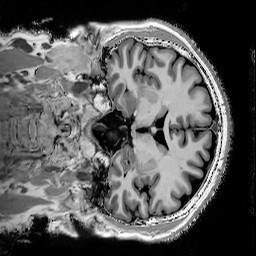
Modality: T1w
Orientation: coronal
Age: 53
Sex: male
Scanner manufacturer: siemens
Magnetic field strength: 3 T
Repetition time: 5 s
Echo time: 0.00298 s